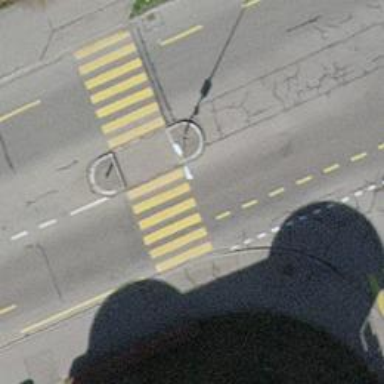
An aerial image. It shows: Uncontrolled zebra crossing with pedestrian island.